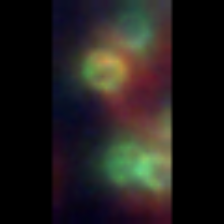
Taxon: Diatom_aggregate
Group: Diatoms